Question: Please see below image of the UI of my current application

Currently, I am enforcing Data Format of the text fields in the back end. If the RegEx does match (00:00:00;00), it will throw an error.
My question is from a UX perspective, is it possible to make the input for the text box usable in a way that does not require the user to input the ': : ;' characters? I am trying to accomplish functionality so they could type into the box, <PHONE>, and it will format as (10:00:20;00) visually on the frame.
## GUI.java
'''
package xml.editor;
import java.awt.*;
import java.awt.event.*;
import javax.swing.JFormattedTextField;
import javax.swing.JFrame;
import javax.swing.JPanel;
public class GUI extends JPanel implements ActionListener
{
TextField startTime, durationField;
Button save;
/**
*
*/
private static final long serialVersionUID = 1L;
private Parser xmlEditor;
private String startTimeValue;
private String durationValue;
// Constructor Requires FilePath
// File Path fed from Main
public GUI(String fp){
init(fp);
}
public void init(String fp) {
// Create the Parser
this.setXmlEditor(new Parser(fp));
add(new Label("Start Time"));
// Current Values of Fields to be changed
startTimeValue = xmlEditor.getStartTimeValue();
durationValue = xmlEditor.getDurationValue();
// Text Fields start with current value
startTime = new TextField(startTimeValue);
add(new Label("Duration"));
durationField = new TextField(durationValue);
save = new Button("save");
save.addActionListener(this);
add(startTime);
add(durationField);
add(save);
}
public void displayError(String error){
/*
* Error Handling UI Layout
*/
JFrame f = new JFrame(error);
Container contentPane = f.getContentPane();
contentPane.add(new Label(error));
f.pack();
f.setVisible(true);
//error
}
public void actionPerformed(ActionEvent e)
{
if(checkTextForm(startTime.getText())){
xmlEditor.updateStartTimeValue(startTime.getText());
}else{
displayError("Start Time Format Error");
}
if(checkTextForm(durationField.getText())){
xmlEditor.updateDurationValue(durationField.getText());
}else{
displayError("End Time Format Error");
}
if((checkTextForm(startTime.getText()) && checkTextForm(durationField.getText()))){
System.exit(0);
}
}
public boolean checkTextForm(String text){
if(text.matches("\d\d:\d\d:\d\d;\d\d")){
System.out.println("testtest");
return true;
}
else{
return false;
}
}
public Parser getXmlEditor() {
return xmlEditor;
}
public void setXmlEditor(Parser xmlEditor) {
this.xmlEditor = xmlEditor;
}
}
'''
Please let me know if there are any suggestions where to get started, or if there is a specific object I should be using instead of TextField.
Thanks,
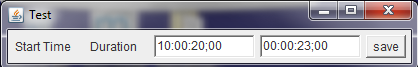
Answer: How about using 'JFormattedTextField' with 'MaskFormatter'.
'''
JFormattedTextField formattedTextField = new JFormattedTextField();
try {
MaskFormatter maskFormatter = new MaskFormatter("##:##:##;##");
maskFormatter.setPlaceholderCharacter('0');
maskFormatter.install(formattedTextField);
} catch (ParseException e) {
e.printStackTrace();
}
'''
More info at <URL>
Demo code:
'''
JFrame frame = new JFrame("");
frame.setDefaultCloseOperation(JFrame.EXIT_ON_CLOSE);
JPanel panel = new JPanel();
JFormattedTextField field1 = new JFormattedTextField();
field1.setColumns(10);
JFormattedTextField field2 = new JFormattedTextField();
field2.setColumns(10);
try {
MaskFormatter mask1 = new MaskFormatter("##:##:##;##");
mask1.setPlaceholderCharacter('0');
mask1.install(field1);
MaskFormatter mask2 = new MaskFormatter("##:##:##;##");
mask2.setPlaceholderCharacter('0');
mask2.install(field2);
} catch (ParseException e) {
e.printStackTrace();
}
panel.add(field1);
panel.add(field2);
frame.add(panel);
frame.pack();
frame.setVisible(true);
'''